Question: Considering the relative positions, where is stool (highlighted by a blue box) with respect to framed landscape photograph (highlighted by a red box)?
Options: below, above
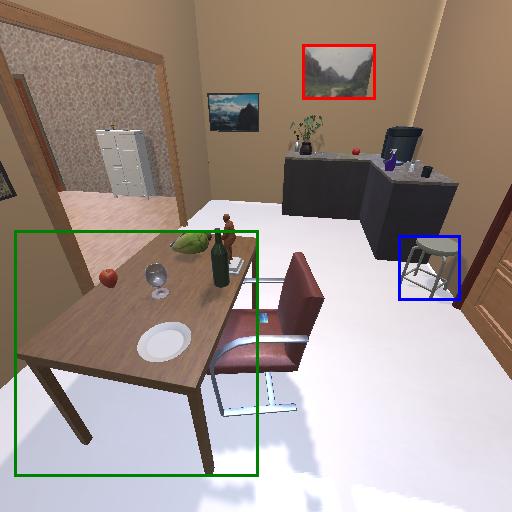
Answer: below